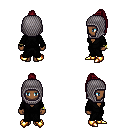
a pixel art fantasy rpg character, female body template, human, dark skin, gray robe, magenta pants, brunette long topknot hairstyle, chain hood, bracelets, gold boots, four views (front, back, left, right), 2x2 character sprite sheet, small pixel art, hard edges, no anti-aliasing